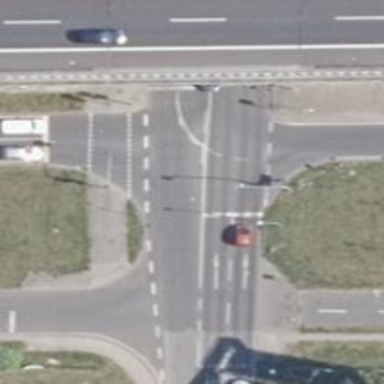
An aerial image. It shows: Tertiary road with asphalt surface. It has sidewalks on both sides and cycle tracks on both sides as well.